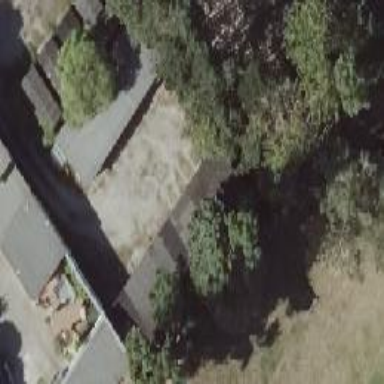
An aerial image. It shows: Garage building.